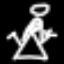
Label: angel